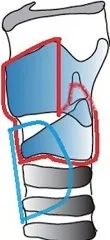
Clinical findings in case 1. (B) Preoperative high-resolution manofluorography (HRMF) finding. The black arrow shows the level of the upper esophageal sphincter (UES). The white arrow shows the level of the proximal esophagus (PE). HRMF revealed UES opening impairment during swallowing (white arrowhead) and abnormal deglutitive proximal esophageal contraction (ADPEC, the area surrounded by a white broken line).
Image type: radiology (x_ray)